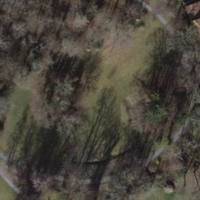
EUNIS habitat code: 53
Species observed at this site:
Prunus spinosa